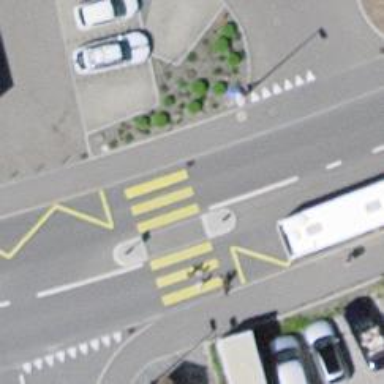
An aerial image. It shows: Uncontrolled zebra crossing with pedestrian island.